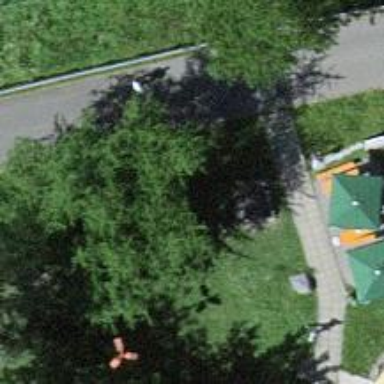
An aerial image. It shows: Picnic site for tourists.